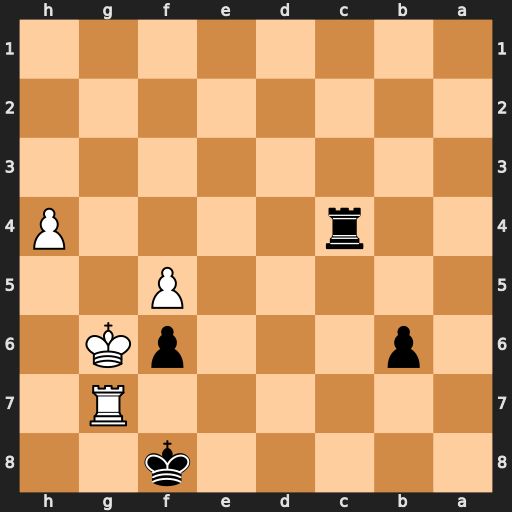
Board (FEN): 5k2/6R1/1p3pK1/5P2/2r4P/8/8/8
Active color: b
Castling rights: -
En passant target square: -
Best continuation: Rg4+ Kxf6 Rxg7